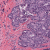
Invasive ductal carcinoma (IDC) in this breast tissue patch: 0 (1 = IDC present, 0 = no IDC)